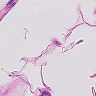
Metastatic tissue present: no